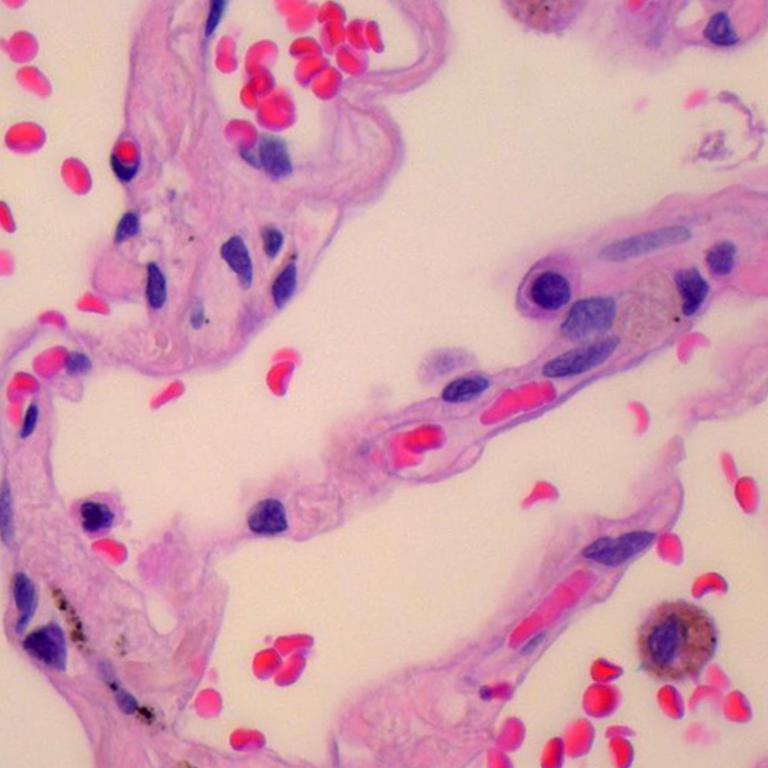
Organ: lung
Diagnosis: benign